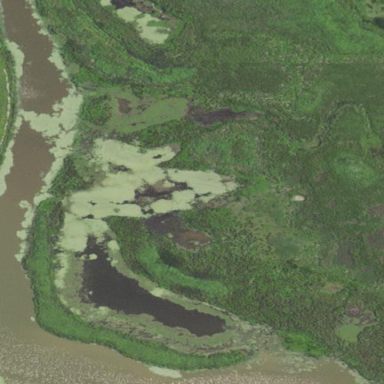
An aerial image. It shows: Marshy wetland area.